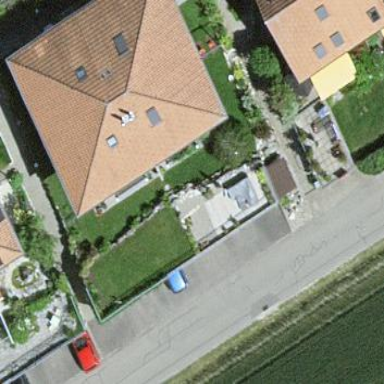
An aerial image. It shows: Residential building.